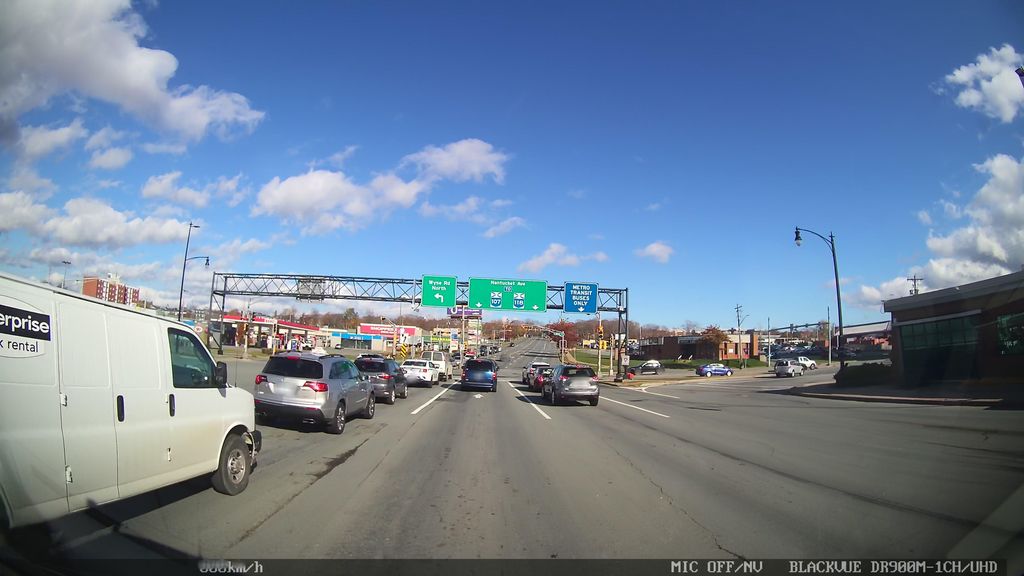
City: halifax